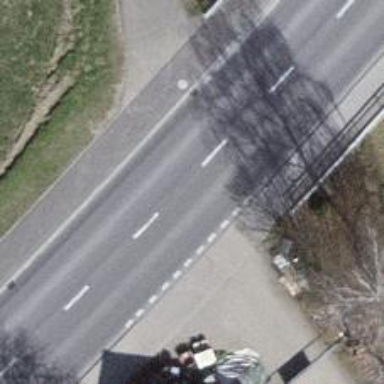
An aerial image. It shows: Primary highway with cycle track on the left.